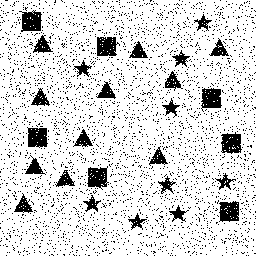
Squares: 7
Triangles: 11
Stars: 9
Total shapes: 27